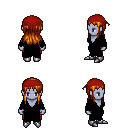
a pixel art fantasy rpg character, female body template, dark elf, purple skin, black robe, red pants, dark blonde unkempt hairstyle, red bandana, metal boots, four views (front, back, left, right), 2x2 character sprite sheet, small pixel art, hard edges, no anti-aliasing